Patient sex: M
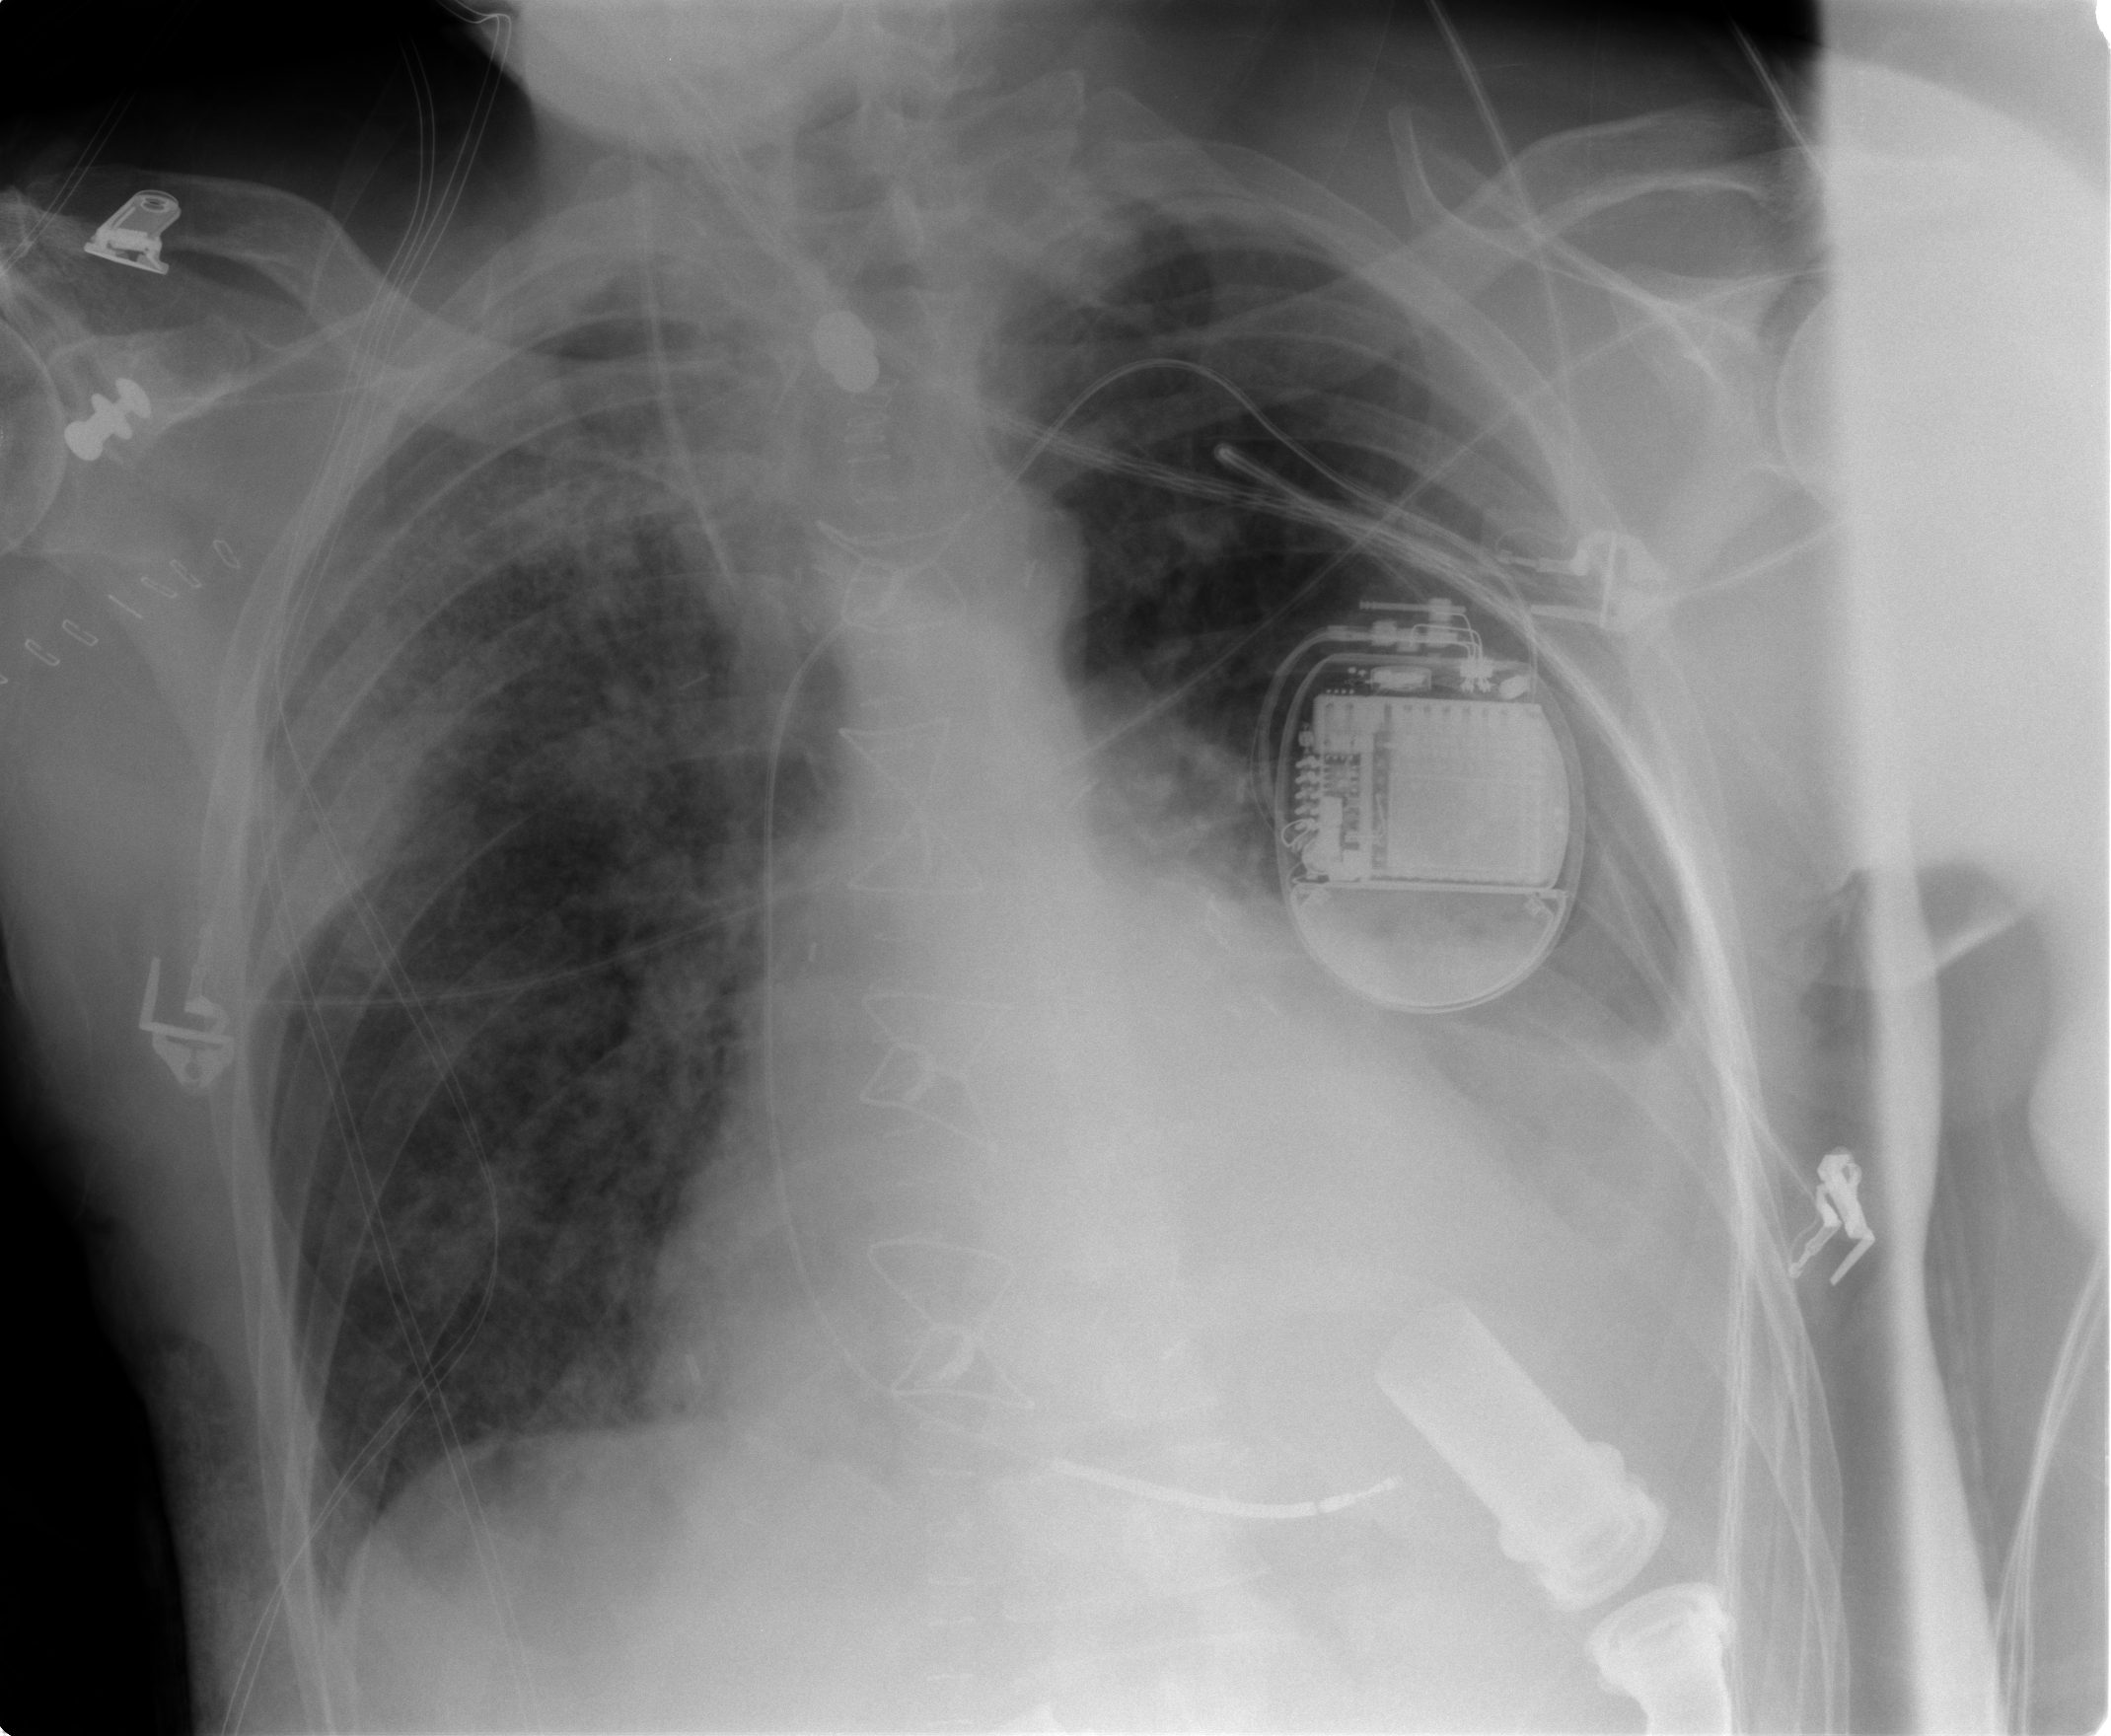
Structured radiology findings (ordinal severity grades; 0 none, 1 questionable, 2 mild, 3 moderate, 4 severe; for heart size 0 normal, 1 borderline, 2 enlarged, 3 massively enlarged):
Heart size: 2
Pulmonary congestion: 3
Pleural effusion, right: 0
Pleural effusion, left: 3
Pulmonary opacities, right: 3
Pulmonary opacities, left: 0
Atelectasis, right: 2
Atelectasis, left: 2